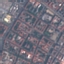
Land use / land cover: Residential